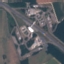
Land use / land cover: Highway